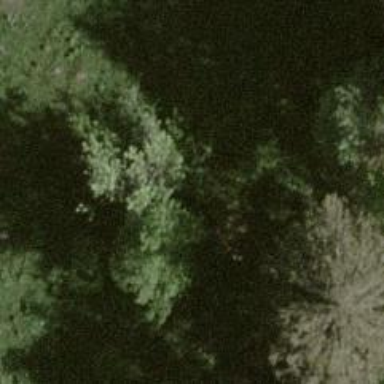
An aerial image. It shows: Single tag "natural: tree."